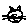
Label: cat